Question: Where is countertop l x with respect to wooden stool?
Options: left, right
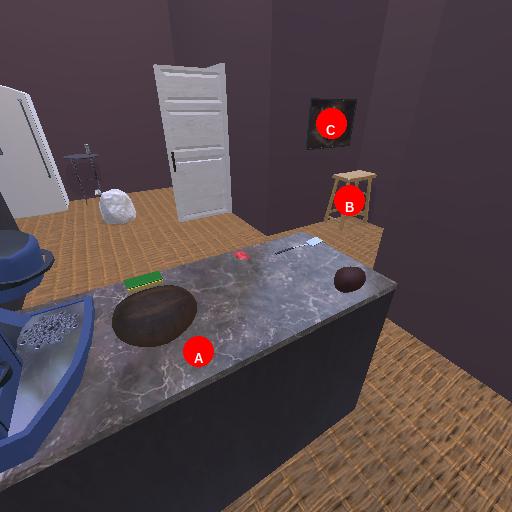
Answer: left